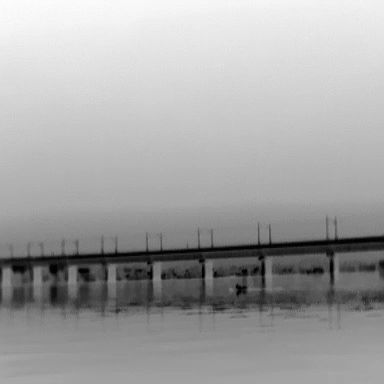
There is a canoe in the infrared image.